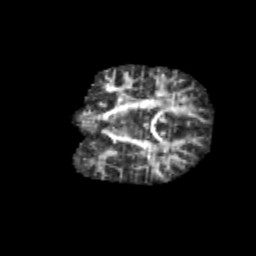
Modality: FA
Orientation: coronal
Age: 9
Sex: male
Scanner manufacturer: siemens
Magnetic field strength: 3 T
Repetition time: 3.8 s
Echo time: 0.07 s